Question: How can I leave a message under group type in Setting bundle ? something like this :
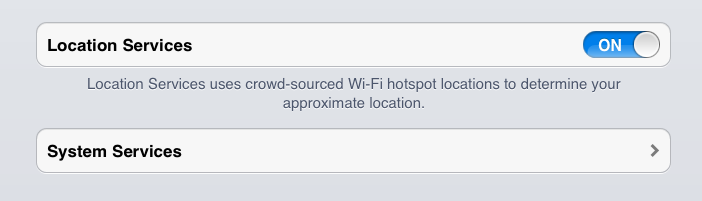
Answer: It's documented here:
<URL>
You need to use a 'FooterText' key inside your 'PSGroupSpecifier' block.